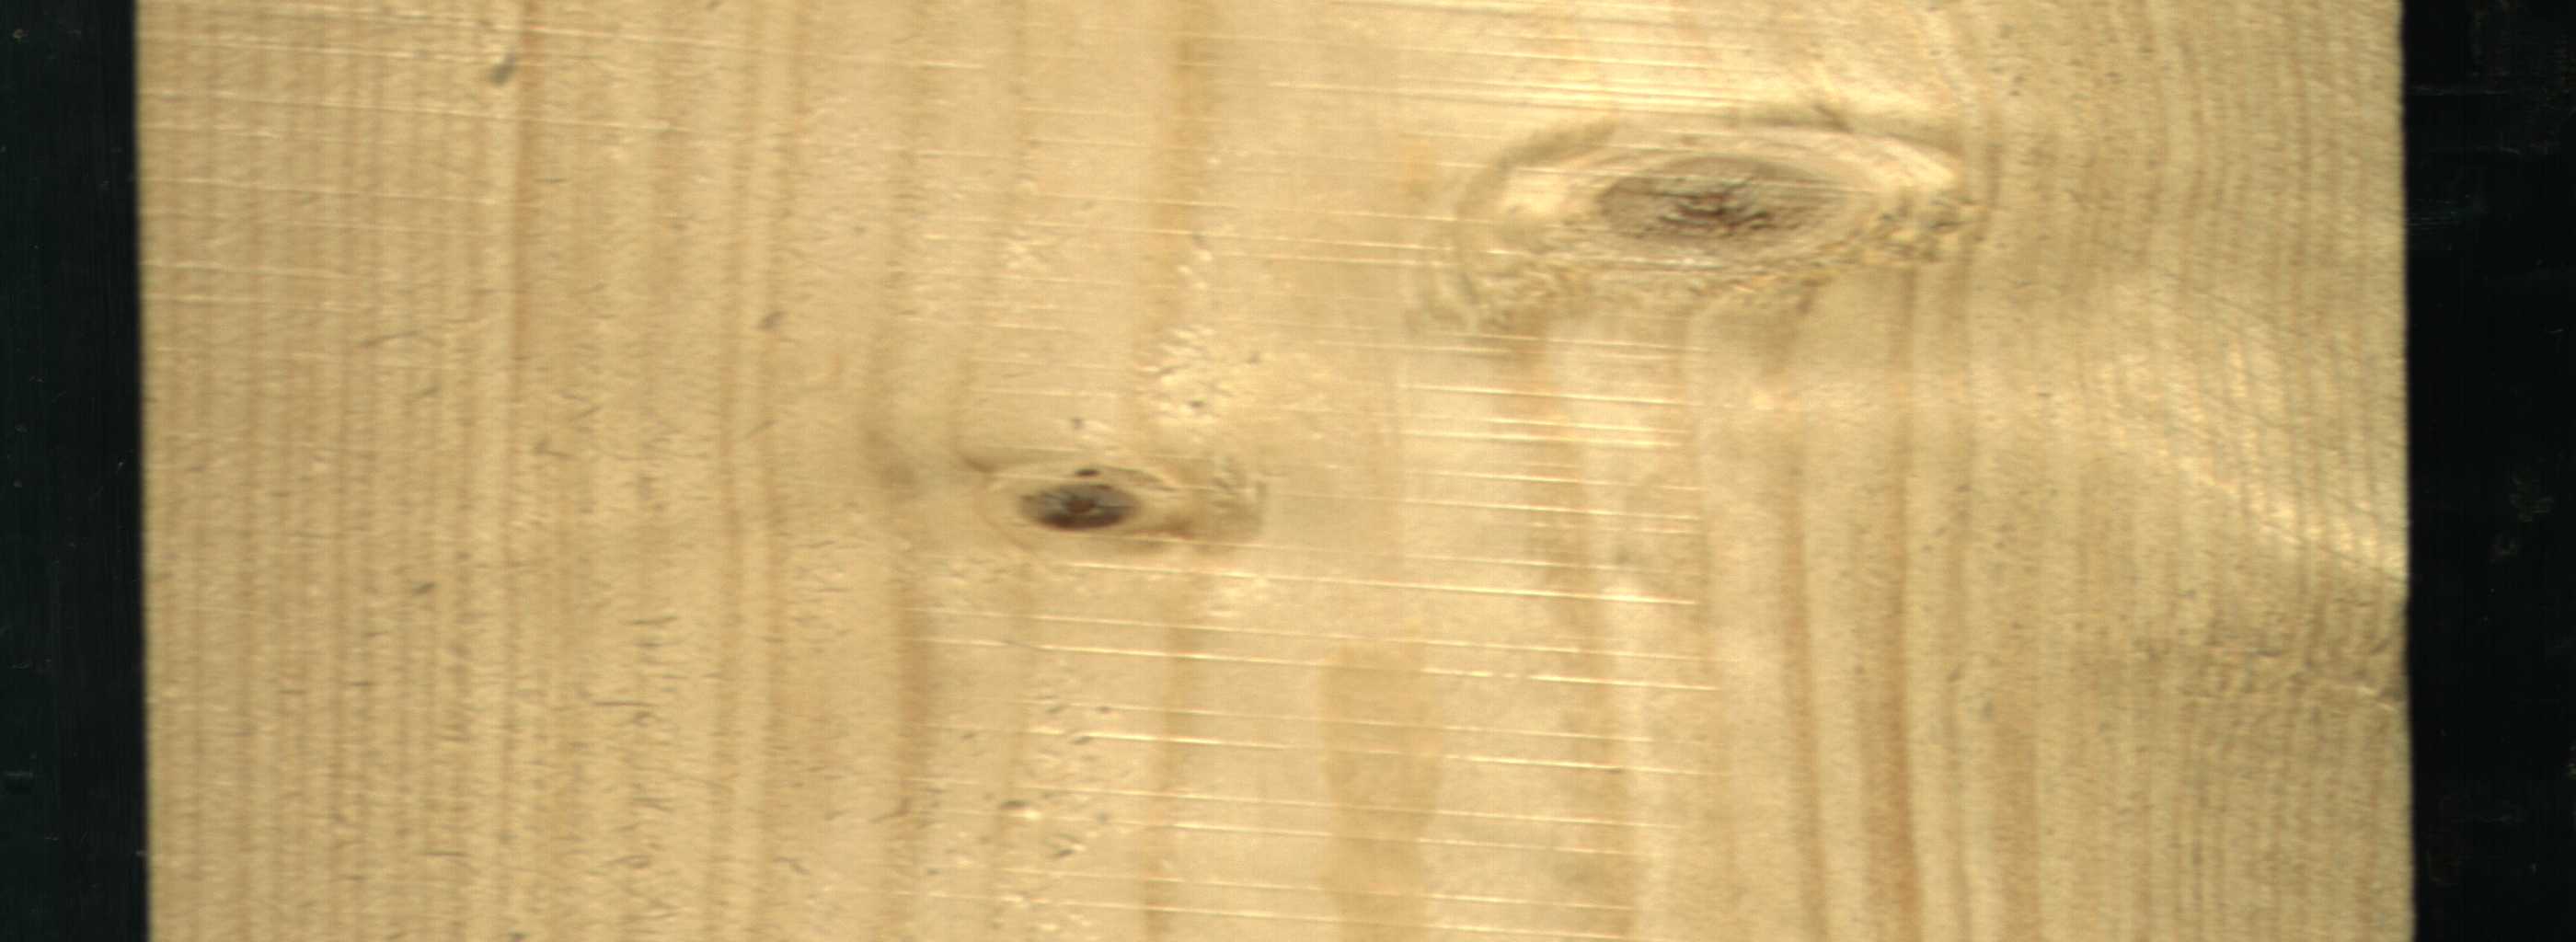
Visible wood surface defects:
Live_Knot
Live_Knot